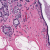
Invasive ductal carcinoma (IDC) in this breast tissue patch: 0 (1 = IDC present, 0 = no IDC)